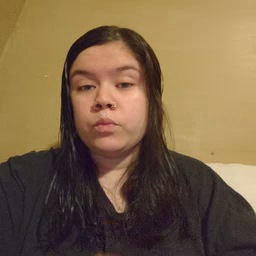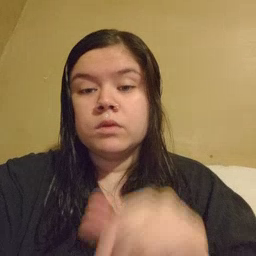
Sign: nuts